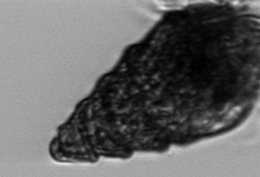
Label: Laboea_strobila